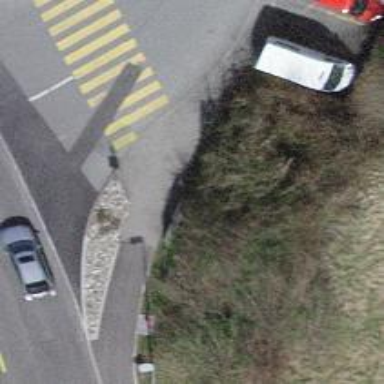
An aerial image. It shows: Kerb serving as barrier.